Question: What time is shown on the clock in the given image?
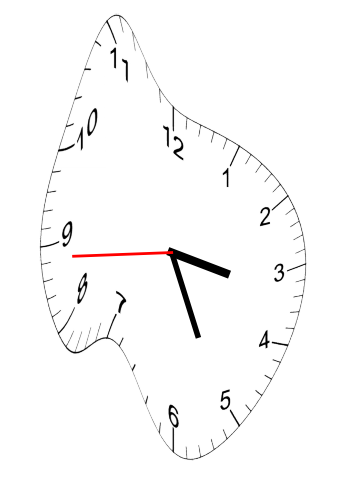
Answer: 03:25:44